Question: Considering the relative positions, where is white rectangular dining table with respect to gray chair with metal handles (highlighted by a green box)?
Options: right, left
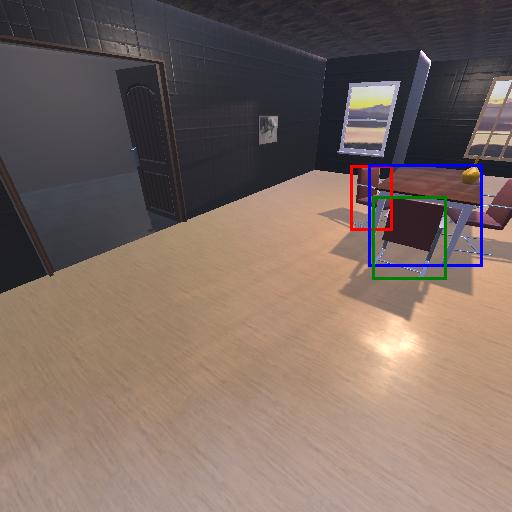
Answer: right